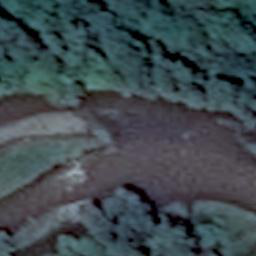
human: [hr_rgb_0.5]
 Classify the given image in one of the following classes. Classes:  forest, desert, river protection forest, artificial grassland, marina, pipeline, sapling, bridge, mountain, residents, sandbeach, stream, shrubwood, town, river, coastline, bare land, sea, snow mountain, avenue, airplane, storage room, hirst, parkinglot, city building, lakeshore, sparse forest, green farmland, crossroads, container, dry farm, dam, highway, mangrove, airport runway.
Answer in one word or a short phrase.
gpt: river